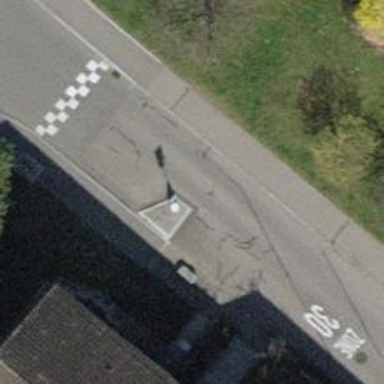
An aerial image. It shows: Traffic calming feature called choker.